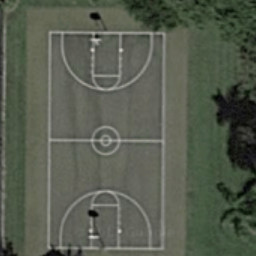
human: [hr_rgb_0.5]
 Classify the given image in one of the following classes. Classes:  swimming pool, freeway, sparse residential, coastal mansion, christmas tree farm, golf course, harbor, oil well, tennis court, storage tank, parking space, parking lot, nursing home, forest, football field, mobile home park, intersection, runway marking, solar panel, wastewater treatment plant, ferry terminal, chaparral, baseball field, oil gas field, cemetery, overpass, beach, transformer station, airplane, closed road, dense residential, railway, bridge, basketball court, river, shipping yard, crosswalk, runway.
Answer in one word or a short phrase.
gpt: basketball court